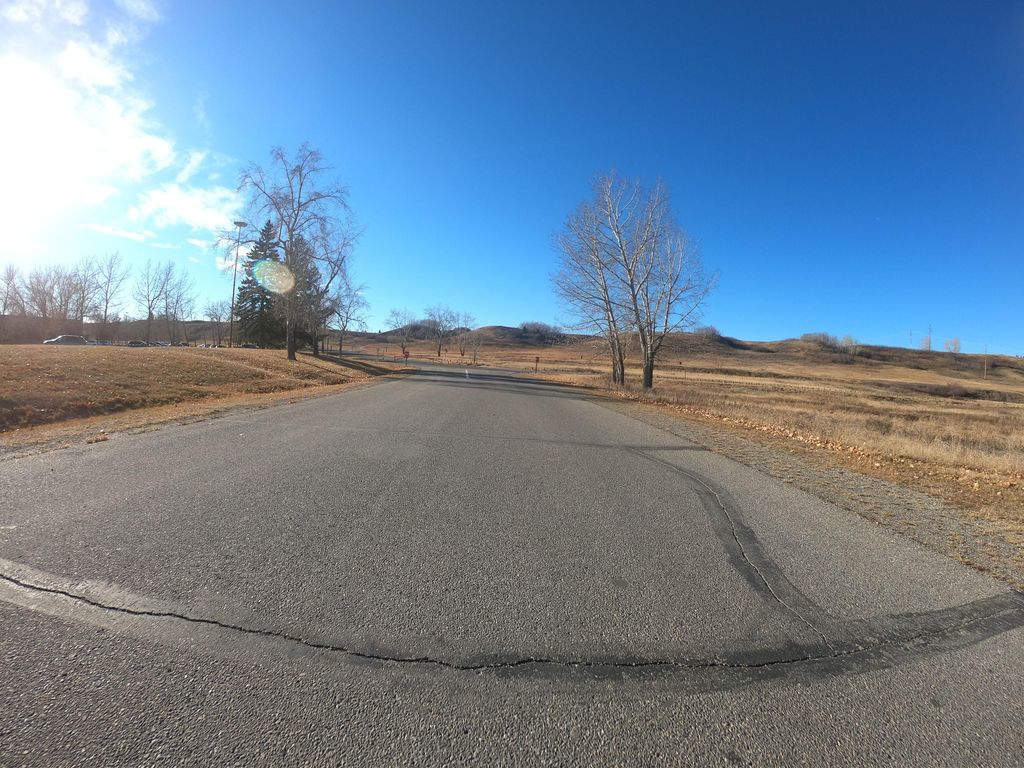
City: calgary